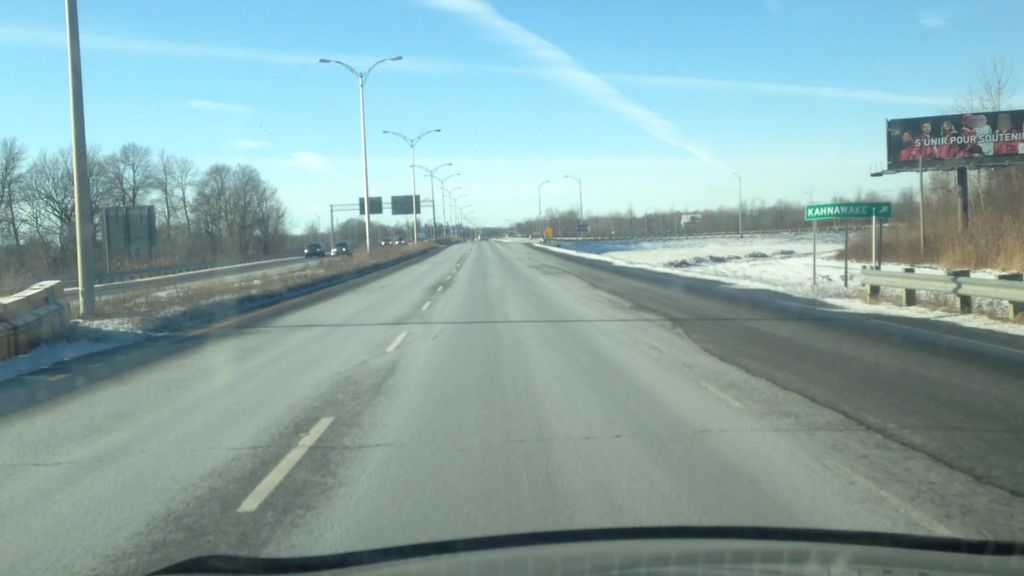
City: montreal